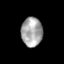
Tissue: skin
Cell type: Epithelial cells
Senescence score: 0.2665
Nuclear area (px): 610
Mean DAPI intensity: 164.344